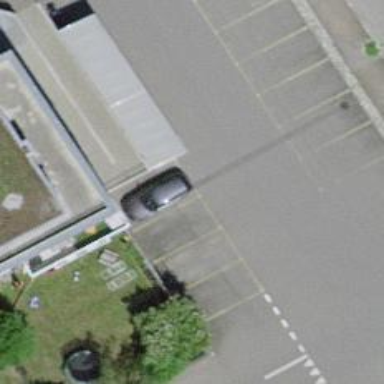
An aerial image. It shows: Street-side parking lot with asphalt surface.